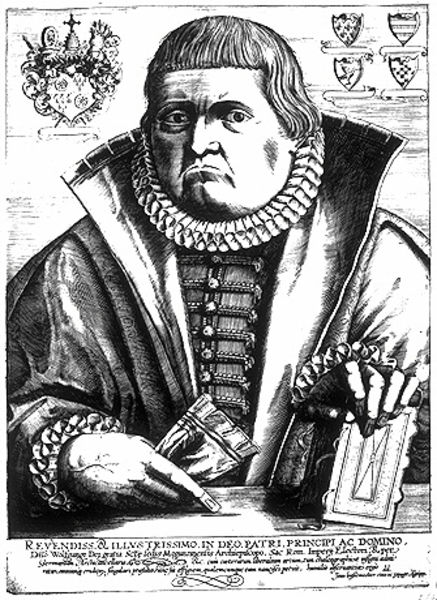
Titel: Bildnis des Erzbischofes Wolfgang von Dalberg von Mainz
Künstler: Johann Bussemacher
Institution: (Seriendruck)
Schlagwörter: hand, mann, umhang, weiß, finger, frisur, geste, glas, grau, haar, handschuh, handschuhe, mund, nase, schwarz, tisch, zeichnung, blick, hemd, jacke, augen, bibel, böse, gesicht, kragen, ärmel, bildnis, halskrause, hände, portrait, porträt, haare, halbfigur, mantel, reich, adel, augenbrauen, brustbild, kinn, lippen, renaissance, federbusch, holzschnitt, schrift, kette, grafik, graphik, dick, karten, ernst, grübchen, grimmig, nachdenklich, rüschen, zeigen, knöpfe, revers, weste, gespalten, fett, unterschrift, buch, zettel, groß, druck, druckgraphik, lithographie, schwarzweiss, schraffur, radierung, stich, mundwinkel, seite, text, manschette, manschetten, stehkragen, beutel, krause, mürrisch, dicker mann, kasten, wappen, karte, kraus, schmollmund, mittelalter, wams, mönch, luther, geldbeutel, emblem, kupferstich, graf, dokument, legende, spielkarte, beleidigt, latein, börse, lateinisch, frontispiz, reformation, kummer, martin luther, ärgerlich, heraldik, schmollen, missmutig, schmollend, düsterer blick, grahm, kinnritze, bicj, nachdenkich, buch wappen